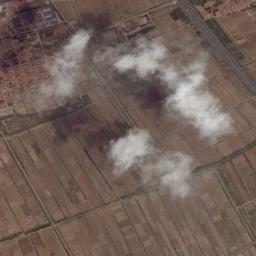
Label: cloud